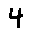
Label: 4